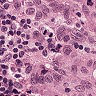
Metastatic tissue present: yes